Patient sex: F
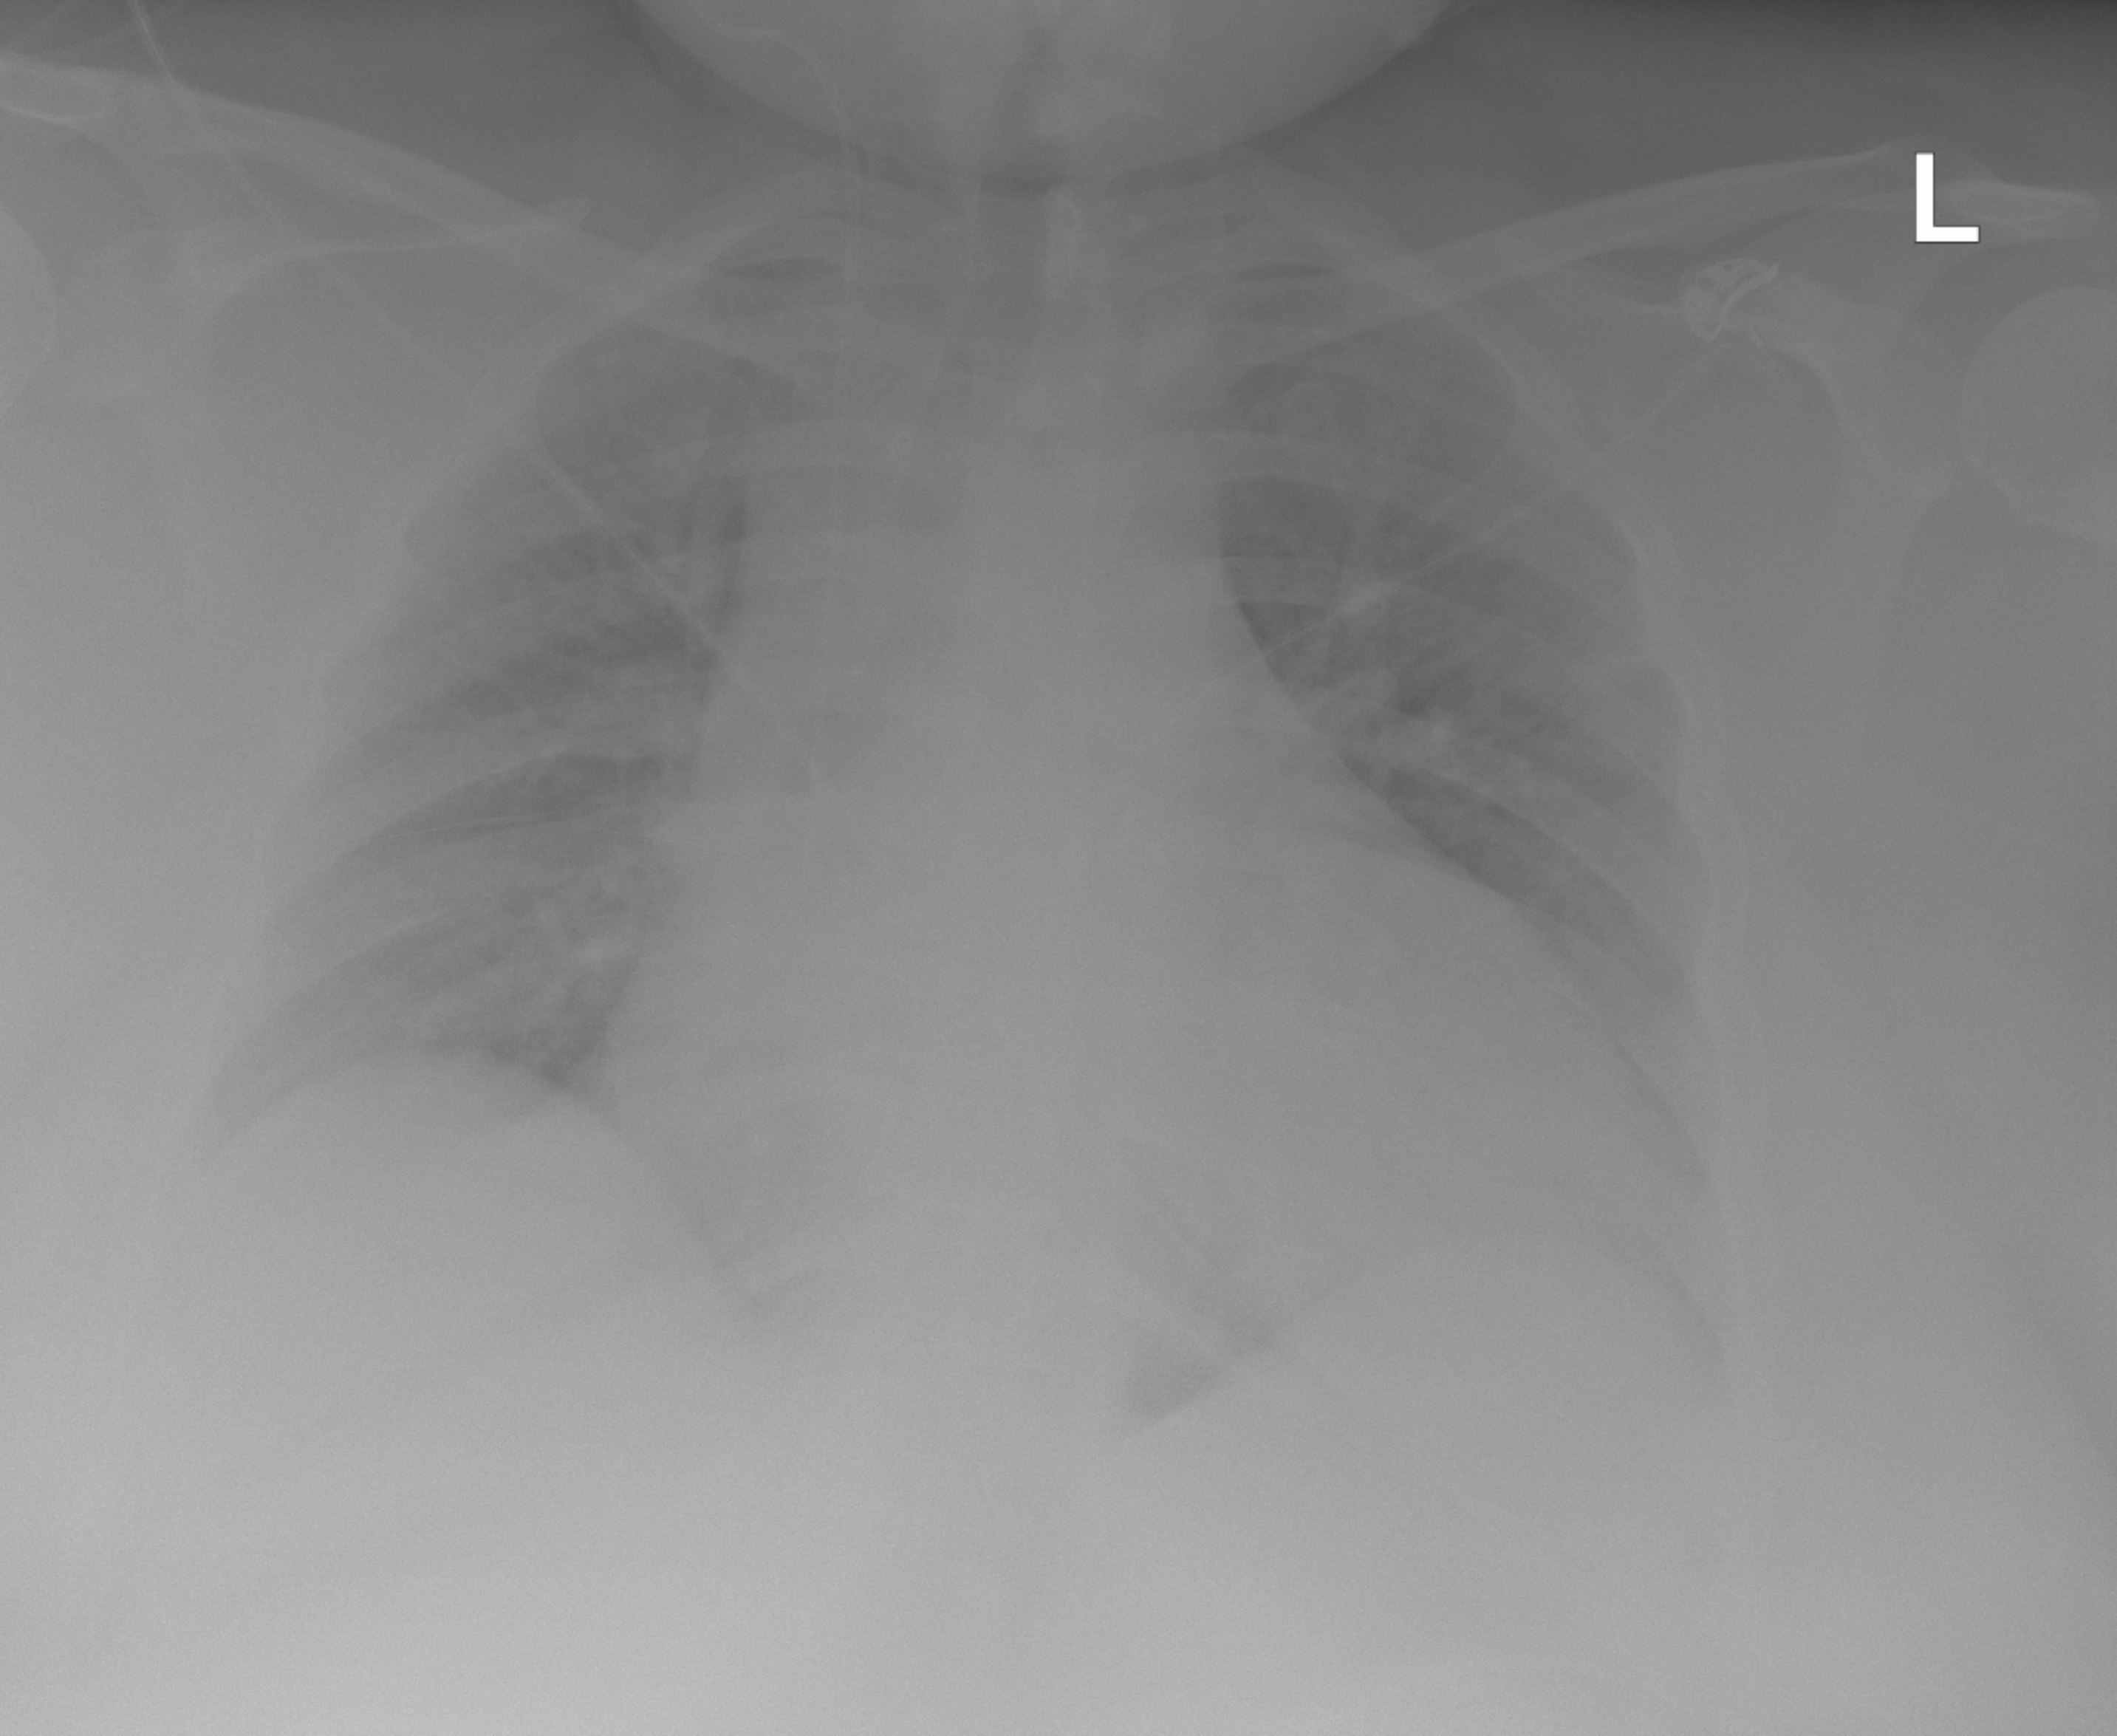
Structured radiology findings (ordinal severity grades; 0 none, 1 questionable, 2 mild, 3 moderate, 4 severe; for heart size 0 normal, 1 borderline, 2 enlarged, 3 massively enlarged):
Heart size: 1
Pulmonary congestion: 3
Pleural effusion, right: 1
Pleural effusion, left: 2
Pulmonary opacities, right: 2
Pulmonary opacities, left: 2
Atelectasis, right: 2
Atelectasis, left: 0